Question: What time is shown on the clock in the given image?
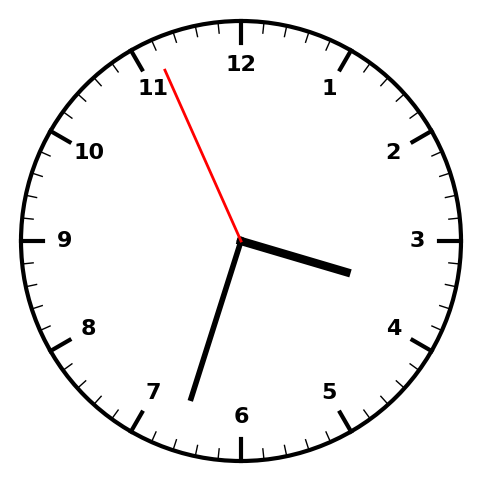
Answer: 03:32:56